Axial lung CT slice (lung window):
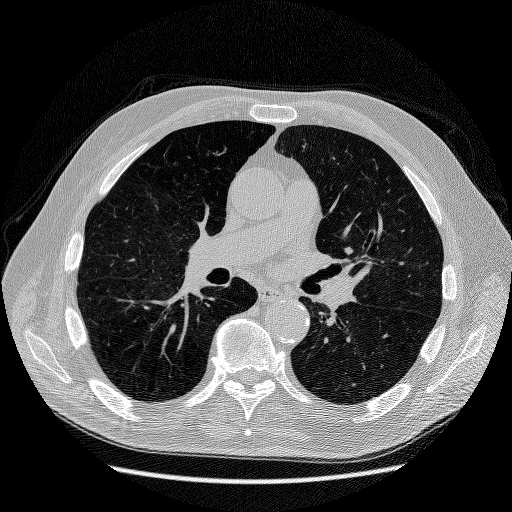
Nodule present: no